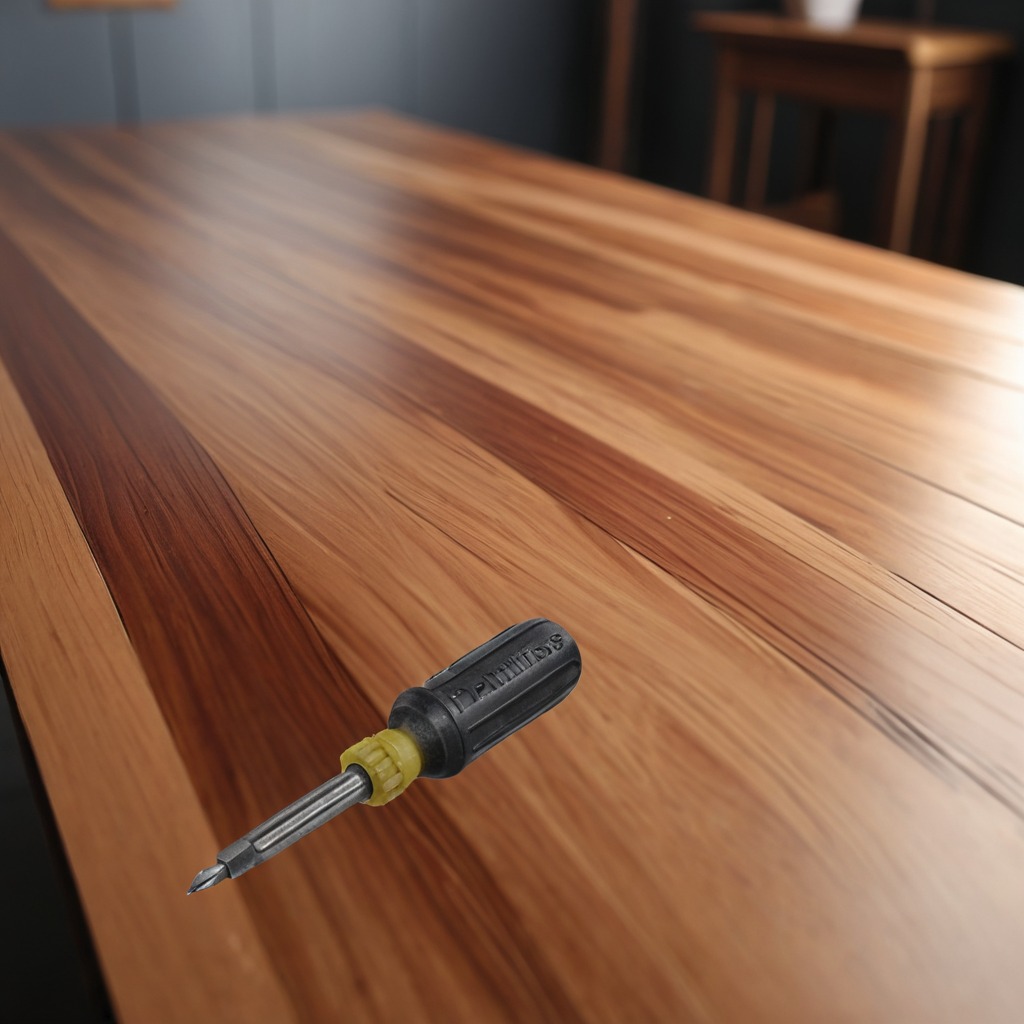
A screwdriver is lying on a wooden table in a carpentry studio.